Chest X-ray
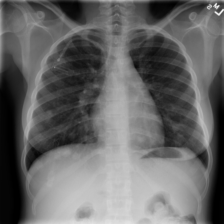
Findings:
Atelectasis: negative
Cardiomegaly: negative
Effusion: negative
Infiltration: positive
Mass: negative
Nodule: positive
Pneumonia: negative
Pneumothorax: negative
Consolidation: negative
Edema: negative
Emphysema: negative
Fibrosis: negative
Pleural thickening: negative
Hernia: negative